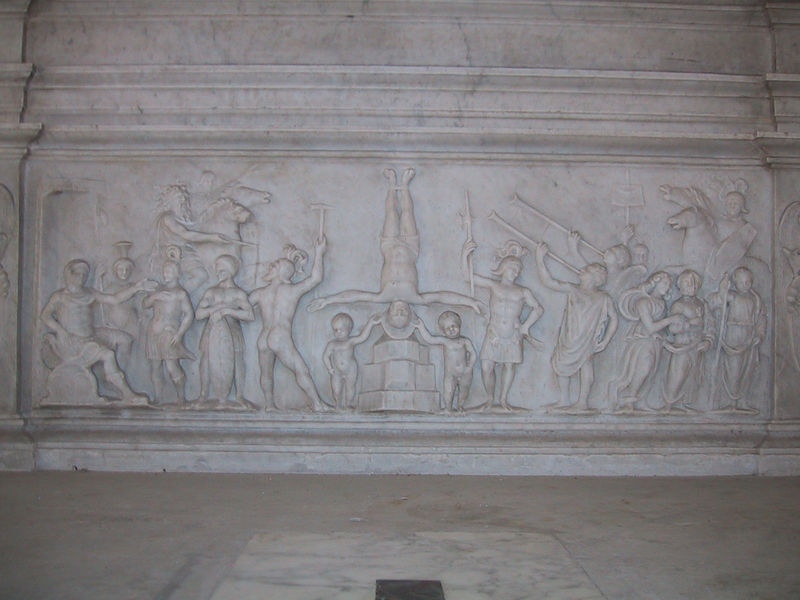
Titel: Altar des hl. Petrus
Standort: Rom, S. Pietro in Montorio, Tempietto (EU - I - Latium)
Schlagwörter: mann, nackt, weiß, menschen, marmor, kleidung, instrument, wache, kinder, pferd, pferde, reiter, engel, relief, stab, soldaten, schild, rom, römer, kreuzigung, hammer, posaunen, speer, heilig, putten, petrus, blasen, wachen, kopfstand, andreas, über kopf, museik